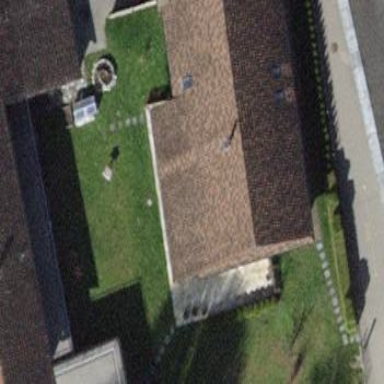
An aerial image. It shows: Detached building with gabled roof.